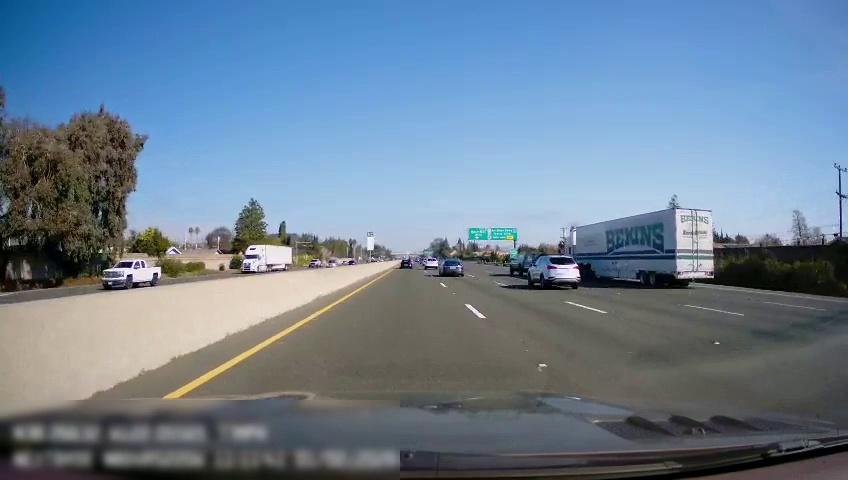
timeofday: Day
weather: Sunny
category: Drivable Space
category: Drivable Space
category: Vehicles | Car
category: Vehicles | Other LV
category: Vehicles | Truck
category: Vehicles | Truck
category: Vehicles | SUV
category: Vehicles | SUV
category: Vehicles | Other LV
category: Vehicles | SUV
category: Vehicles | Car
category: Vehicles | SUV
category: Lanes | Alternate Lane
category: Lanes | Current Lane
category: Lanes | Current Lane
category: Lanes | Alternate Lane
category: Lanes | Alternate Lane
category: Lanes | Opposite Lane
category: Traffic | Signs
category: Traffic | Signs